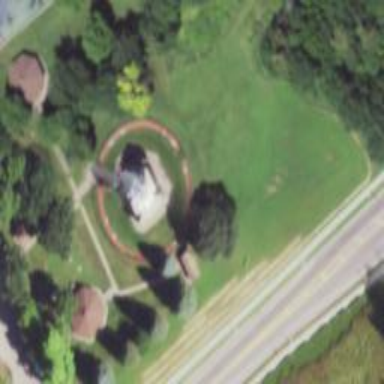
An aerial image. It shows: Historic monument.